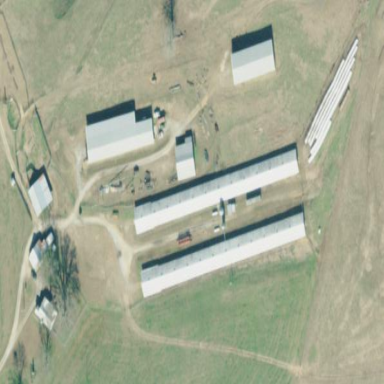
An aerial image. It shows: Poultry house.